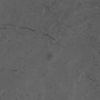
Label: not_dusty